RGB frame:
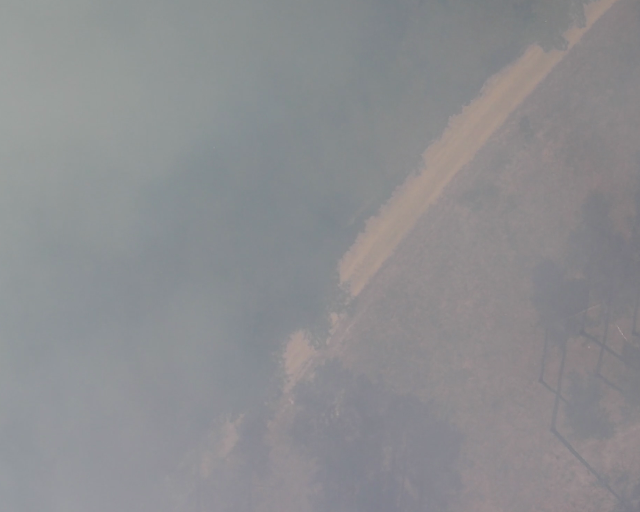
Thermal frame:
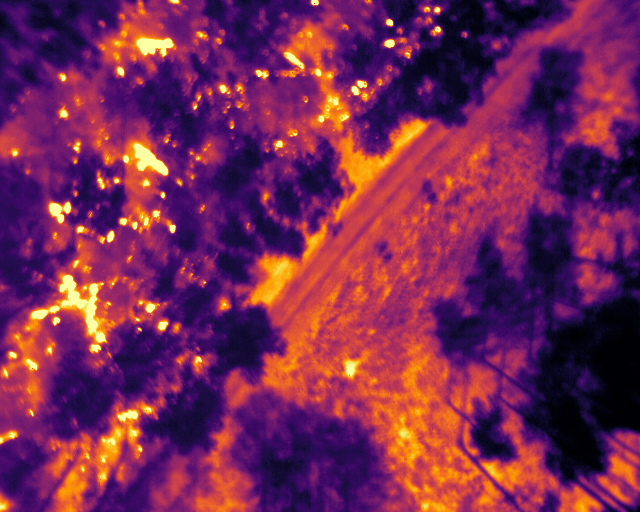
Captured: 2026-02-27 02:41:27
Pixels at or above 80 °C: 668 (fraction of frame: 0.002039)